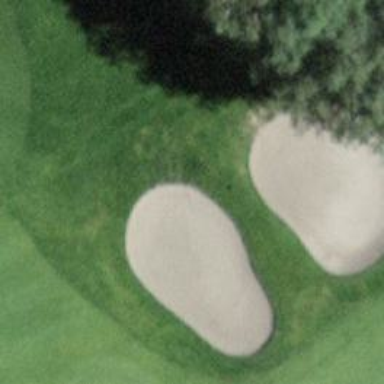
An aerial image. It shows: Golf bunker filled with natural sand.